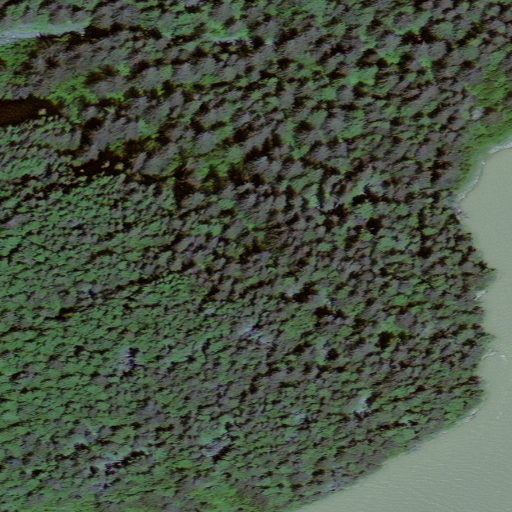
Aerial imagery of cape in Alaska named Ox Point containing only unknown